Interaction volume radius: 5 \u00c5
Interaction volume height: 15 \u00c5
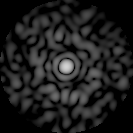
Disorder parameter: 0.7979